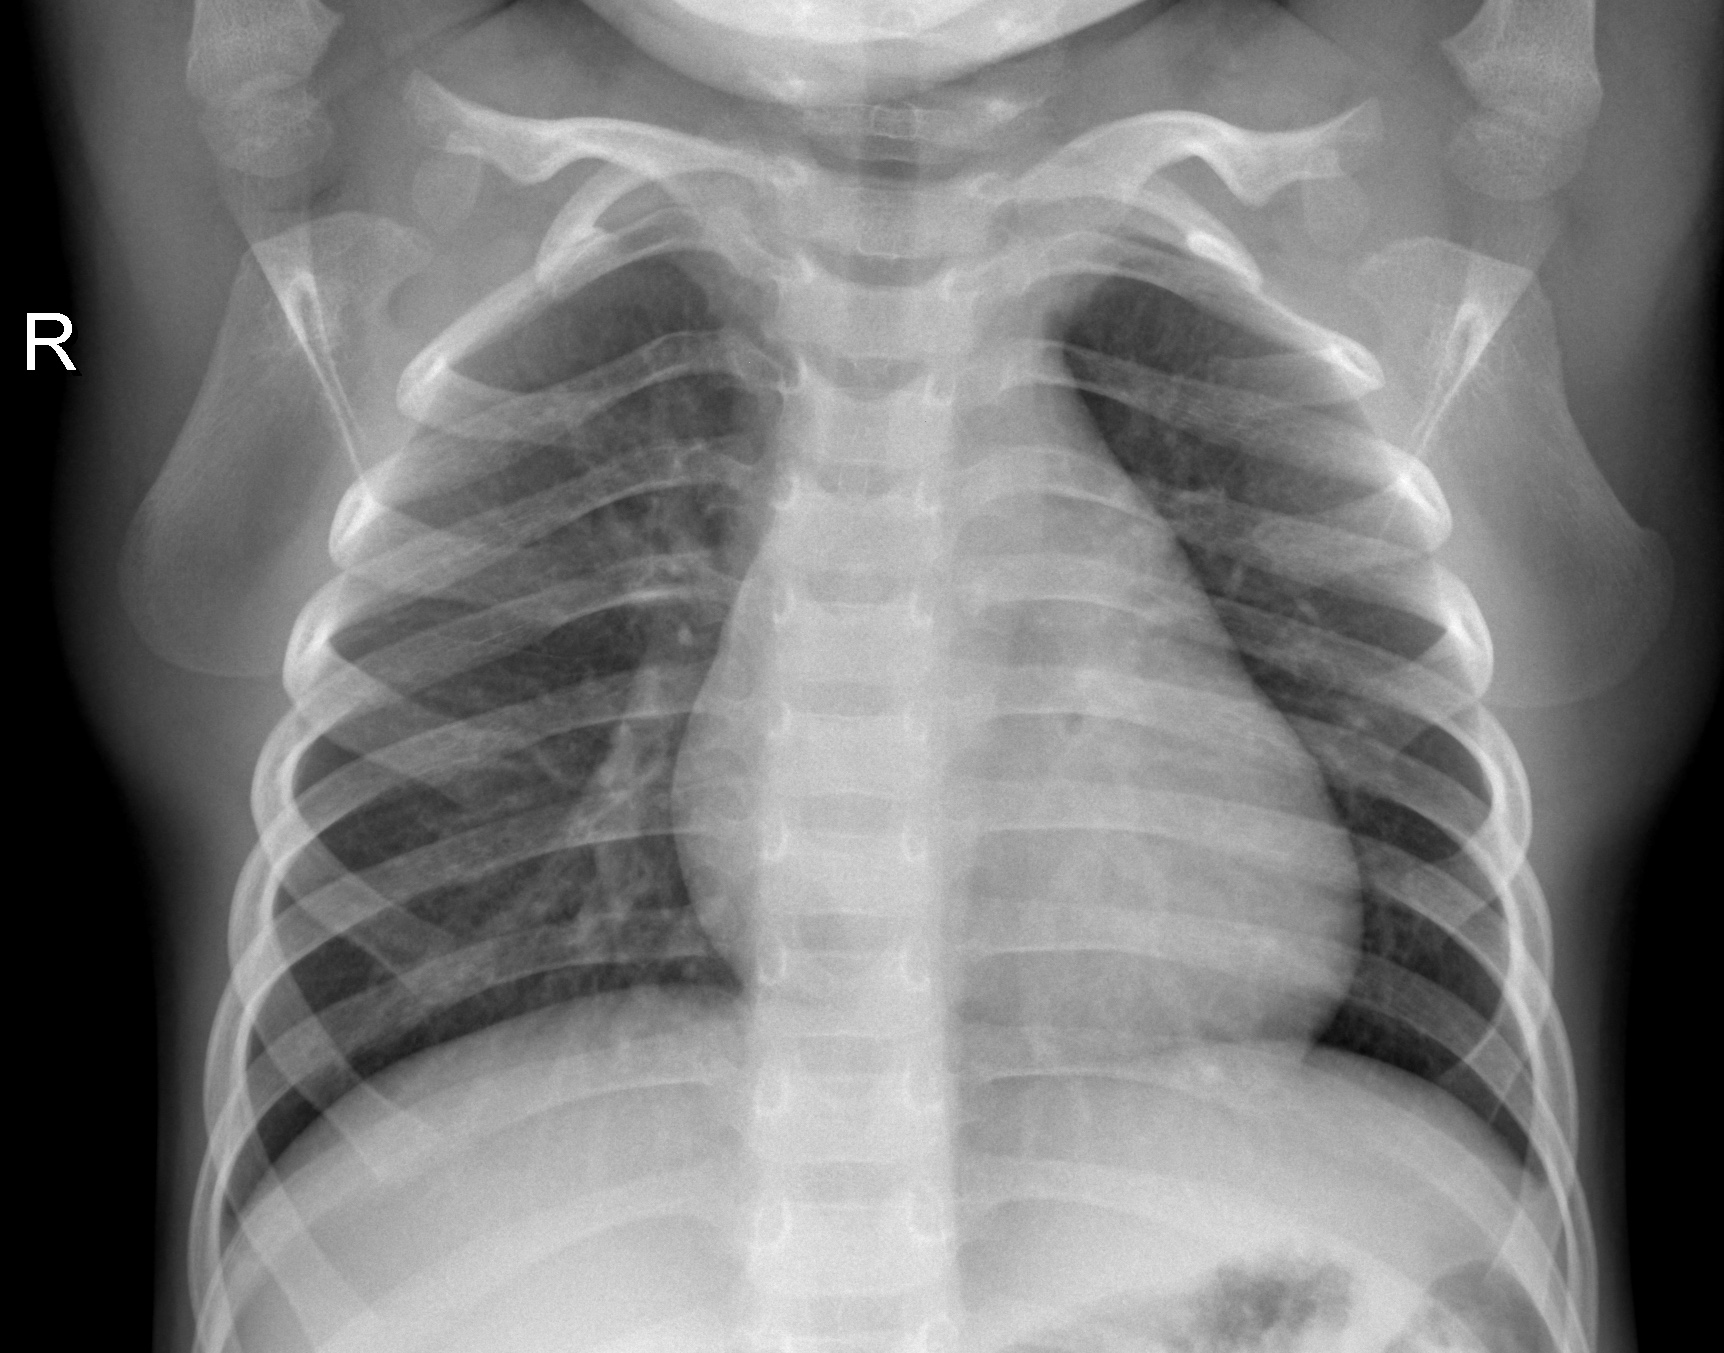
Diagnosis: NORMAL